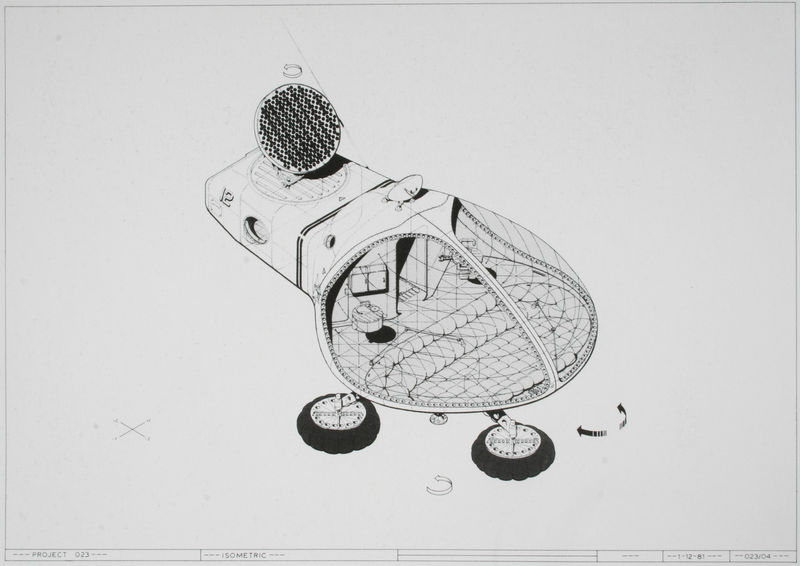
Titel: Projekt Nr. 023 - Isometrie
Künstler: Future Systems
Schlagwörter: zeichnung, räder, bleistift, flugobjekt, hubschrauber